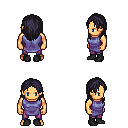
a pixel art fantasy rpg character, male body template, human, tanned skin, chain tabard jacket, magenta pants, raven long hairstyle, black shoes, four views (front, back, left, right), 2x2 character sprite sheet, small pixel art, hard edges, no anti-aliasing